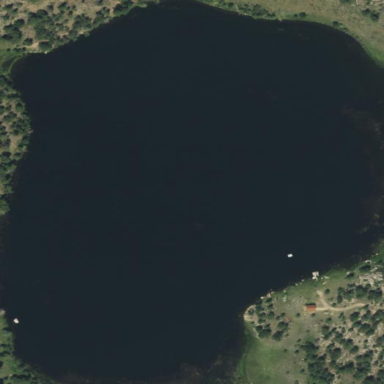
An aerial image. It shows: Beautiful lake surrounded by nature.